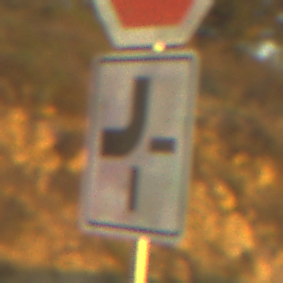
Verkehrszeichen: VerlaufVorfahrtsstrasse2
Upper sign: Stop
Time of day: SunriseSunset
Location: Outdoor (RoadRail)
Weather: PartlyCloudy
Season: NotSpecified
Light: Natural